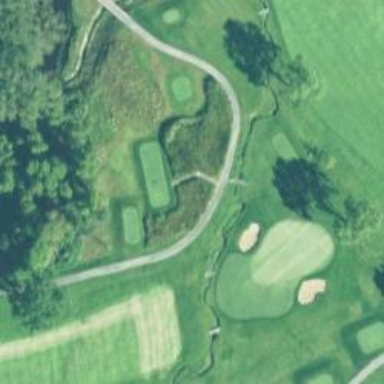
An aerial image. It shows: Footway that doubles as golf path.